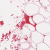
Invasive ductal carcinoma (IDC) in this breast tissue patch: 0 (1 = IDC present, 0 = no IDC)